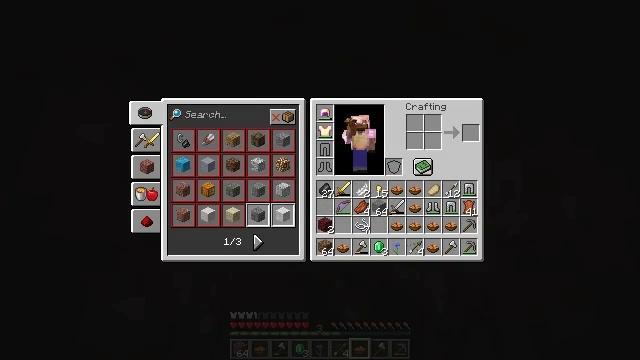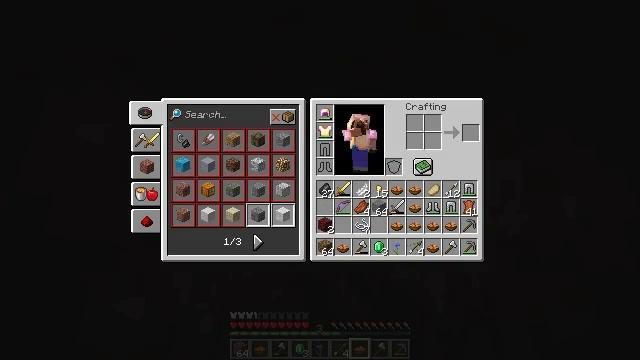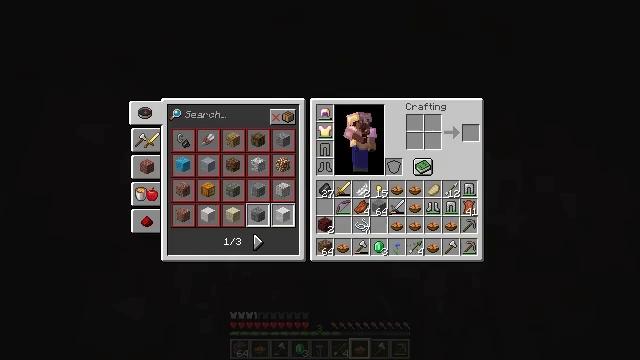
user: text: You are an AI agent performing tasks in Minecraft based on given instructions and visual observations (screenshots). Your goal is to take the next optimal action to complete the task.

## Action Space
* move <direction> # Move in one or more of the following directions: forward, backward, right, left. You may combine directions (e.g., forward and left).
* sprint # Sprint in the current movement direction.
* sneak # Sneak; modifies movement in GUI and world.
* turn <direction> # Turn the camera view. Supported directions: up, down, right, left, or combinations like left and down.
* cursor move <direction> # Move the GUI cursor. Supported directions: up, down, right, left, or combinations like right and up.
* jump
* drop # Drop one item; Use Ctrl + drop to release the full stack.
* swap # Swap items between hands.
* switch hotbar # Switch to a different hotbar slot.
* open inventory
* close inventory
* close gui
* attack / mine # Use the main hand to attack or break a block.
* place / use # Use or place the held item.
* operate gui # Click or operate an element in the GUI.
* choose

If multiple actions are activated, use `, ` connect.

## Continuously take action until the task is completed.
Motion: motion action
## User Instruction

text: Remove a chainmail chestplate from the inventory.
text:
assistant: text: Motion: cursor move right and down
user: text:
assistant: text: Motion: cursor move right and down
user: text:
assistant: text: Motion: no_op